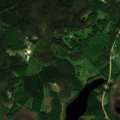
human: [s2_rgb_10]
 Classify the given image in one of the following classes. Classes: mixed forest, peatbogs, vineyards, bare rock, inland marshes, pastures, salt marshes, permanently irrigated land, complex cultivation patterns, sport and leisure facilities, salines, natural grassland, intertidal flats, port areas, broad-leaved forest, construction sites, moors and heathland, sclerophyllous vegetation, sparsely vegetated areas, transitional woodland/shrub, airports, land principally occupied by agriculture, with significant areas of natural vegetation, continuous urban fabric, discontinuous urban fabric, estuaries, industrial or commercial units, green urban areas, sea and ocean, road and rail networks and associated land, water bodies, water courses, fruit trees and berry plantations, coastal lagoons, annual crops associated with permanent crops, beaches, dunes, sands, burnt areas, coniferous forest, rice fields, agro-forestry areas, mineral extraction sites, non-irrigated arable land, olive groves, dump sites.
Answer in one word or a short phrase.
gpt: coniferous forest, mixed forest, water bodies